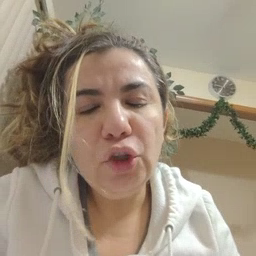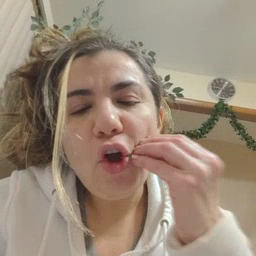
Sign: home